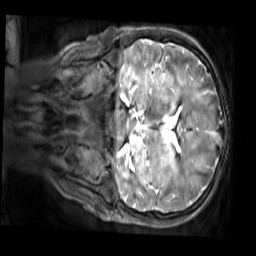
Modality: T2w
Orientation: coronal
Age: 11
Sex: male
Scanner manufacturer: siemens
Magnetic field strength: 3 T
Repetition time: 3.2 s
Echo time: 0.408 s